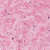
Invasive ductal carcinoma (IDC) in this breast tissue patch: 0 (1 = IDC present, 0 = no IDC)